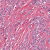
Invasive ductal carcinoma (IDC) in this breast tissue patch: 1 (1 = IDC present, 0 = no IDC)